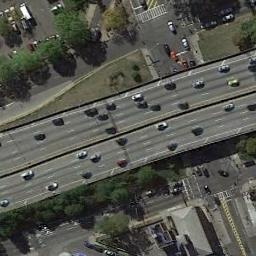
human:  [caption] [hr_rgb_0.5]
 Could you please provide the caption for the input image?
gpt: The freeway goes through the grass with many cars .

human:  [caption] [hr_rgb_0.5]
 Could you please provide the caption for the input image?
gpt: Freeways stand on ground roads and there are many cars on roads and freeways .

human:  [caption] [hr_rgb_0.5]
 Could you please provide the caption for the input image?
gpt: There are many cars on the highway .

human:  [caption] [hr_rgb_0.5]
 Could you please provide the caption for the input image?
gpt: A straight freeway goes through the city and forms an overpass on another freeway  .

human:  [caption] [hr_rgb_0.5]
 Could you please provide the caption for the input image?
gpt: A freeway beside some trees on urban area .